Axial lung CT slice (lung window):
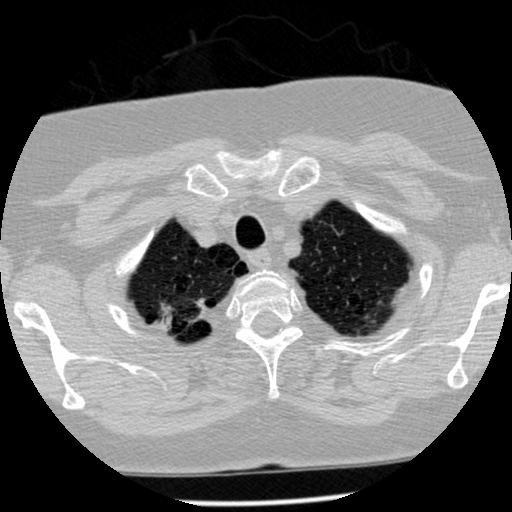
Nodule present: no